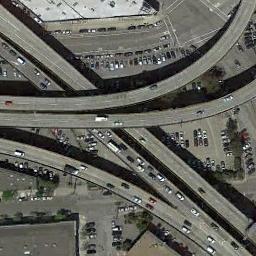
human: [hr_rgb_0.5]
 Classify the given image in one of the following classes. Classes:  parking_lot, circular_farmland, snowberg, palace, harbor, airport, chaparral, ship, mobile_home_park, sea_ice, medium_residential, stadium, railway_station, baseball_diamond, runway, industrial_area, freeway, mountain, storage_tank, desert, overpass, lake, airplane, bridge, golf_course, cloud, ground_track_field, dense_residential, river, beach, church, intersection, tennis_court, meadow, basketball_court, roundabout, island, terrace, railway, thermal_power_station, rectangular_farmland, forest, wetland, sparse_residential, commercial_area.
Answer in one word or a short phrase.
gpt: overpass